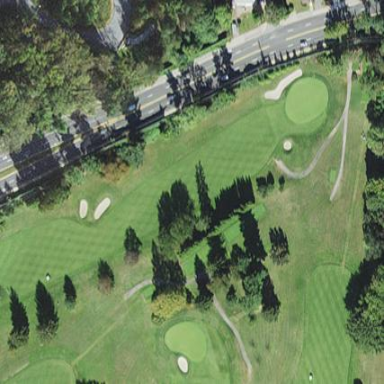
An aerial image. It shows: Golf fairway surrounded by grass.